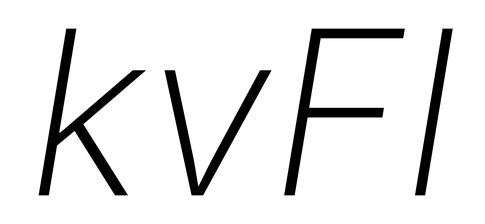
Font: Inter-Italic_ExtraLight_Italic